Question: Good afternoon fellow coders, I am running into an error here. You see my search crashes when I type in random characters such as the following: %^&*&%. Here's the error as well as the search code, see below:
> Server Error in '/' Application.Error in Like operator: the string pattern '%$%^$&^%' is invalid.Description: An unhandled exception occurred during the execution of
the current web request. Please review the stack trace for more
information about the error and where it originated in the code. Exception Details: System.Data.EvaluateException: Error in Like
operator: the string pattern '%$%^$&^%' is invalid.Source Error: An unhandled exception was generated during the execution of the
current web request. Information regarding the origin and location of
the exception can be identified using the exception stack trace below.Stack Trace: [EvaluateException: Error in Like operator: the string pattern
'%$%^$&^%' is invalid.] System.Data.LikeNode.AnalyzePattern(String
pat) +<PHONE> System.Data.LikeNode.Eval(DataRow row, DataRowVersion
version) +341 System.Data.BinaryNode.Eval(ExpressionNode expr,
DataRow row, DataRowVersion version, Int32[] recordNos) +20
System.Data.BinaryNode.EvalBinaryOp(Int32 op, ExpressionNode left,
ExpressionNode right, DataRow row, DataRowVersion version, Int32[]
recordNos) +12960 System.Data.BinaryNode.Eval(DataRow row,
DataRowVersion version) +25
System.Data.BinaryNode.Eval(ExpressionNode expr, DataRow row,
DataRowVersion version, Int32[] recordNos) +20
System.Data.BinaryNode.EvalBinaryOp(Int32 op, ExpressionNode left,
ExpressionNode right, DataRow row, DataRowVersion version, Int32[]
recordNos) +12960 System.Data.BinaryNode.Eval(DataRow row,
DataRowVersion version) +25
System.Data.BinaryNode.Eval(ExpressionNode expr, DataRow row,
DataRowVersion version, Int32[] recordNos) +20
System.Data.BinaryNode.EvalBinaryOp(Int32 op, ExpressionNode left,
ExpressionNode right, DataRow row, DataRowVersion version, Int32[]
recordNos) +12960 System.Data.BinaryNode.Eval(DataRow row,
DataRowVersion version) +25
System.Data.BinaryNode.Eval(ExpressionNode expr, DataRow row,
DataRowVersion version, Int32[] recordNos) +20
System.Data.BinaryNode.EvalBinaryOp(Int32 op, ExpressionNode left,
ExpressionNode right, DataRow row, DataRowVersion version, Int32[]
recordNos) +12960 System.Data.BinaryNode.Eval(DataRow row,
DataRowVersion version) +25
System.Data.BinaryNode.Eval(ExpressionNode expr, DataRow row,
DataRowVersion version, Int32[] recordNos) +20
System.Data.BinaryNode.EvalBinaryOp(Int32 op, ExpressionNode left,
ExpressionNode right, DataRow row, DataRowVersion version, Int32[]
recordNos) +12960 System.Data.BinaryNode.Eval(DataRow row,
DataRowVersion version) +25
System.Data.DataExpression.Invoke(DataRow row, DataRowVersion version)
+145 System.Data.Index.AcceptRecord(Int32 record, IFilter filter) +101 System.Data.Index.InitRecords(IFilter filter) +297 System.Data.Index..ctor(DataTable table, IndexField[] indexFields,
Comparison'1 comparison, DataViewRowState recordStates, IFilter
rowFilter) +464 System.Data.DataTable.GetIndex(IndexField[]
indexDesc, DataViewRowState recordStates, IFilter rowFilter) +212
System.Data.DataView.UpdateIndex(Boolean force, Boolean fireEvent)
+159 System.Data.DataView.UpdateIndex(Boolean force) +12 System.Data.DataView.SetIndex2(String newSort, DataViewRowState
newRowStates, IFilter newRowFilter, Boolean fireEvent) +108
System.Data.DataView.SetIndex(String newSort, DataViewRowState
newRowStates, IFilter newRowFilter) +14
System.Data.DataView.set_RowFilter(String value) +158
System.Web.UI.WebControls.FilteredDataSetHelper.CreateFilteredDataView(DataTable
table, String sortExpression, String filterExpression, IDictionary
filterParameters) +387
System.Web.UI.WebControls.SqlDataSourceView.ExecuteSelect(DataSourceSelectArguments
arguments) +1830
System.Web.UI.DataSourceView.Select(DataSourceSelectArguments
arguments, DataSourceViewSelectCallback callback) +21
System.Web.UI.WebControls.DataBoundControl.PerformSelect() +138
System.Web.UI.WebControls.BaseDataBoundControl.DataBind() +30
System.Web.UI.WebControls.GridView.DataBind() +4
System.Web.UI.WebControls.BaseDataBoundControl.EnsureDataBound() +105
System.Web.UI.WebControls.CompositeDataBoundControl.CreateChildControls()
+75 System.Web.UI.Control.EnsureChildControls() +83 System.Web.UI.Control.PreRenderRecursiveInternal() +42
System.Web.UI.Control.PreRenderRecursiveInternal() +168
System.Web.UI.Control.PreRenderRecursiveInternal() +168
System.Web.UI.Control.PreRenderRecursiveInternal() +168
System.Web.UI.Control.PreRenderRecursiveInternal() +168
System.Web.UI.Control.PreRenderRecursiveInternal() +168
System.Web.UI.Page.ProcessRequestMain(Boolean
includeStagesBeforeAsyncPoint, Boolean includeStagesAfterAsyncPoint)
+974
And the code is:
> '''
public static bool IsDate(Object obj)
{
string strDate = obj.ToString();
try
{
DateTime dt = DateTime.Parse(strDate);
if (dt != DateTime.MinValue && dt != DateTime.MaxValue)
return true;
return false;
}
catch
{
return false;
}
}
protected void BtnWinnersSearch_Click(object sender, EventArgs e)
{
string searchText = txtWinnersSearch.Text.Replace("'", "''").Trim();
bool isDate = IsDate(searchText);
GridViewWinners.Visible = true;
if (isDate == true)
{
SqlDataSource4.FilterExpression = "dob" + " ='" + Convert.ToDateTime(searchText).ToString("yyyy-MM-dd") + "'";
}
else
{
SqlDataSource4.FilterExpression = "nickname like '%" + searchText + "%' or username like '%" + searchText +
"%' or clubnumber like '%" + searchText + "%' or firstname like '%" +
searchText + "%' or lastname like '%" + searchText +
"%' or email like '%" + searchText + "%'";
}
}
'''

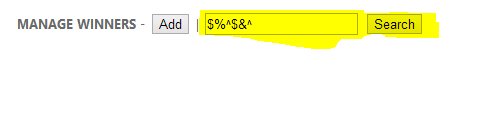
Answer: Right now your code is vulnerable to a SQL Injection attack.
Switch to using parameterized queries and I suspect it will fix your problem (as well as fix a huge security vulnerability you have right now...). I'm guessing there is some value that is not being properly escaped when you submit "random characters".
<URL> to get you started with parameterized queries.